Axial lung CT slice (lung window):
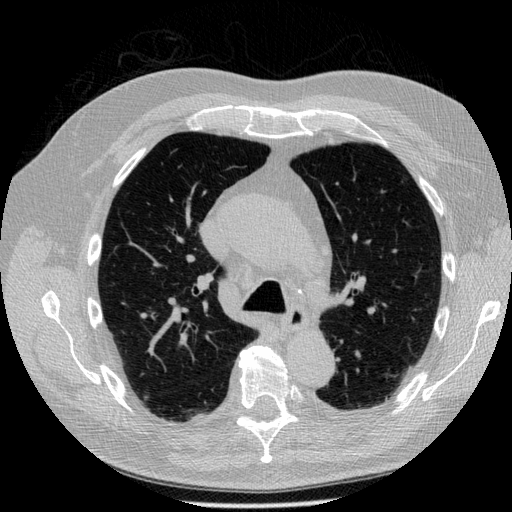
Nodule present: no